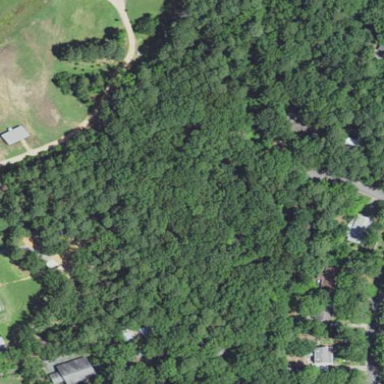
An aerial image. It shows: Mixed woodland with variety of leaf types and cycles.